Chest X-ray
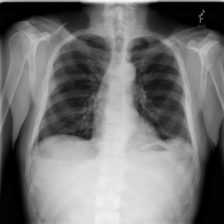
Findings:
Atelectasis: negative
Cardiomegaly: negative
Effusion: negative
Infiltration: negative
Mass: negative
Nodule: negative
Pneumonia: negative
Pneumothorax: negative
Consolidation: negative
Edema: negative
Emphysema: negative
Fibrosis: negative
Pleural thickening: negative
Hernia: negative